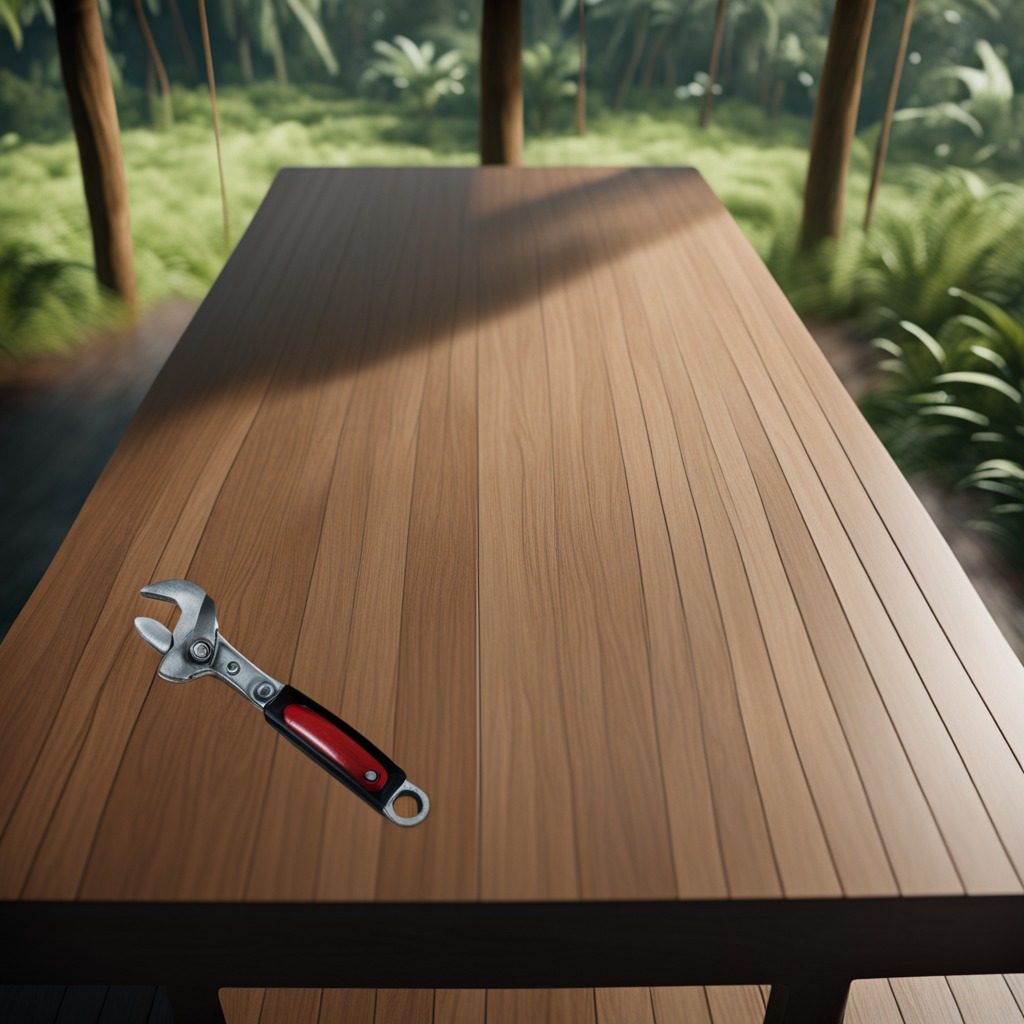
An wrench is lying on a clean wooden table inside a jungle field workshop tent.